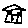
Label: house